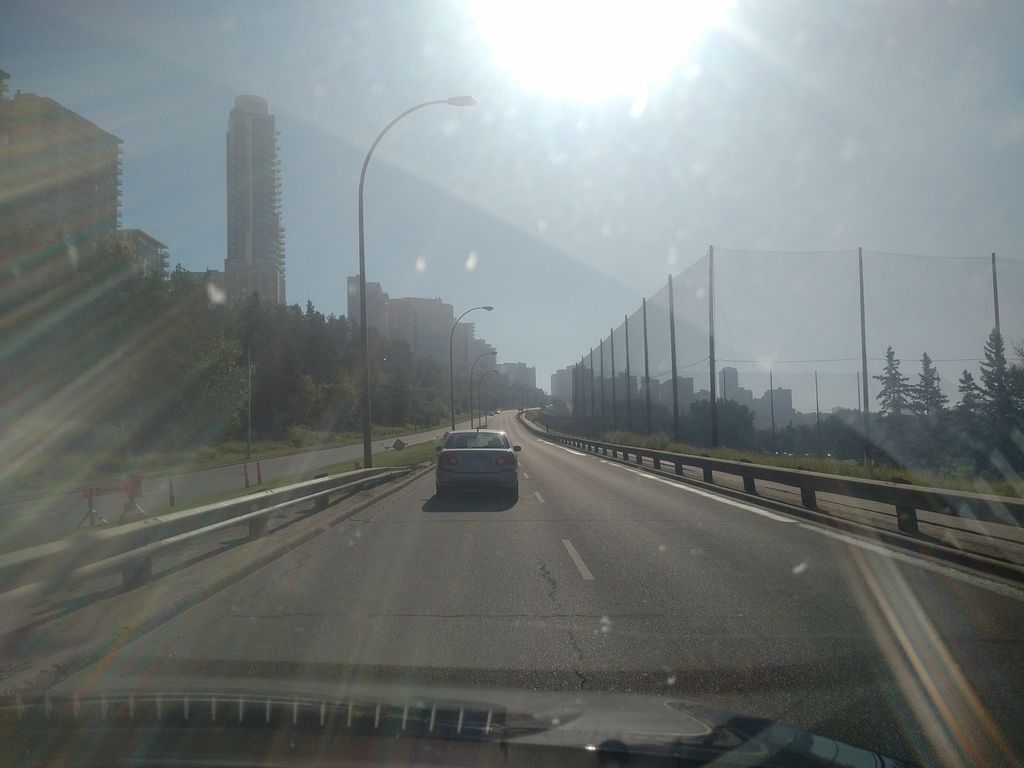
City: edmonton